Interaction volume radius: 5 \u00c5
Interaction volume height: 35 \u00c5
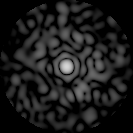
Disorder parameter: 0.8402